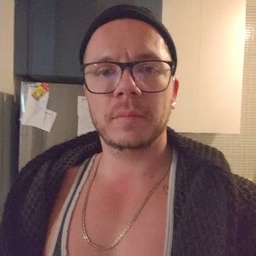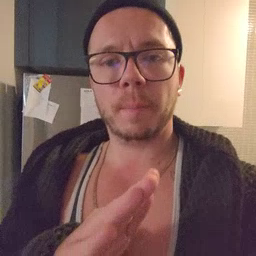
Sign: book